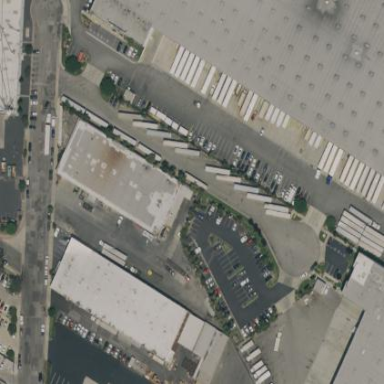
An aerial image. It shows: Warehouse building.